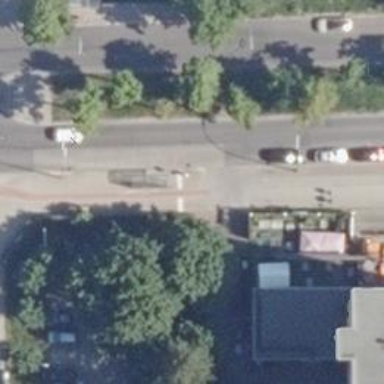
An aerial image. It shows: Public transport stop position.